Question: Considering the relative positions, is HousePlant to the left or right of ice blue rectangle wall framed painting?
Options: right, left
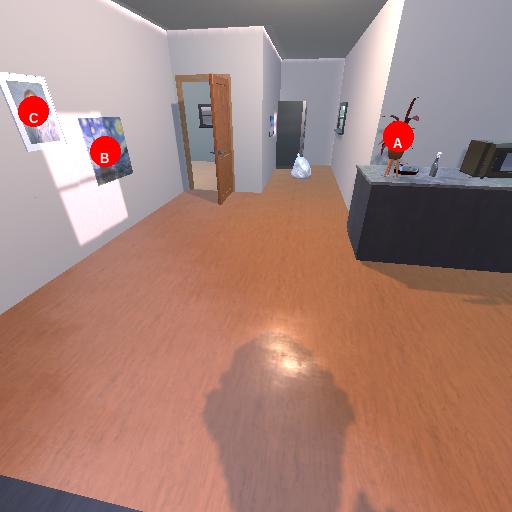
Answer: right